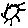
Label: sun